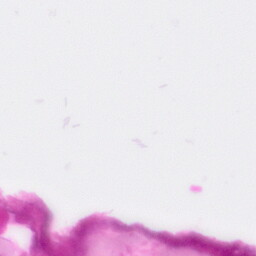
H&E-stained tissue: Pancreatic